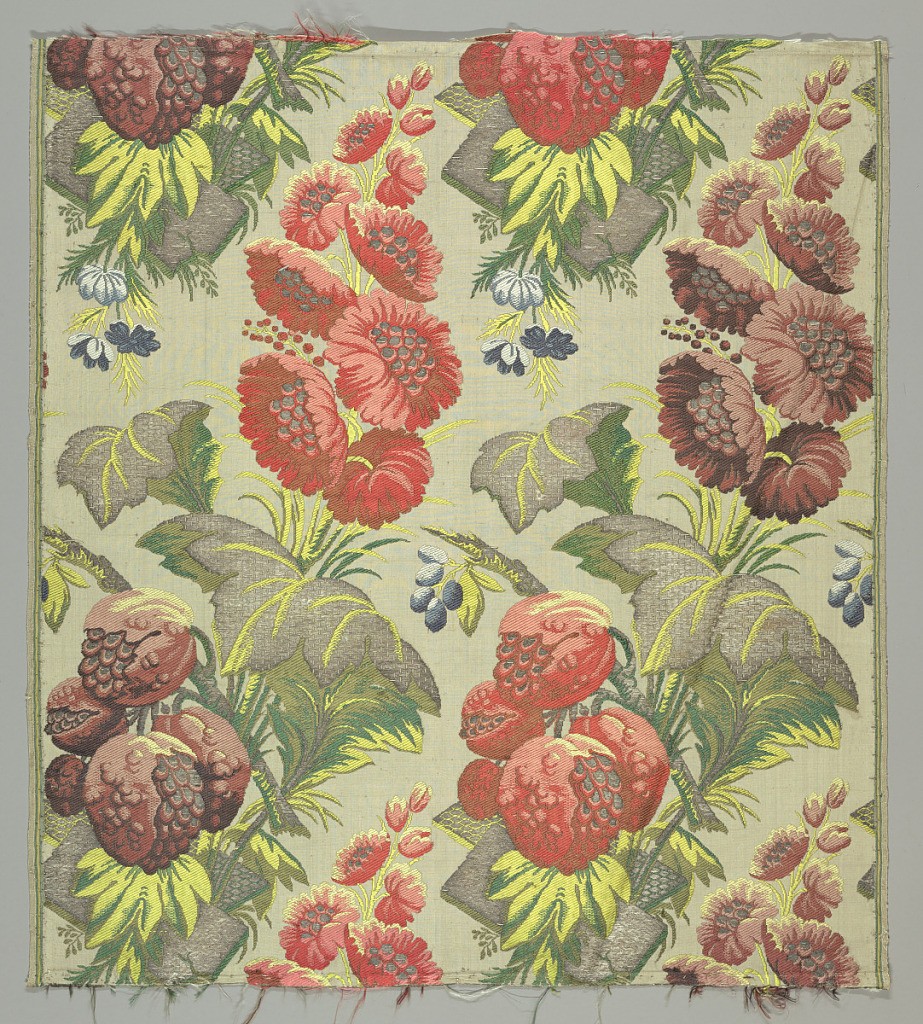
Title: Textile
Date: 1730–35
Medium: silk Technique: warp-faced plain weave patterned by discontinuous supplementary weft (brocaded) bounded on the front in 1/3 twill
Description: Polychrome silk brocade with silver metallic. Large red and and violet flowers with silvery leaves grownig from rocky mounds.